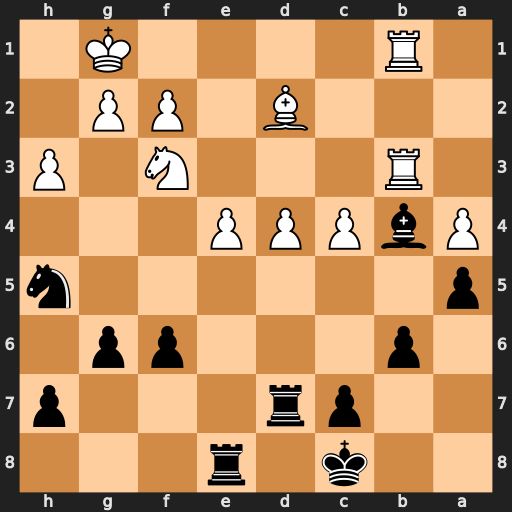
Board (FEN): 2k1r3/2pr3p/1p3pp1/p6n/PbPPP3/1R3N1P/3B1PP1/1R4K1
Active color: b
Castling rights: -
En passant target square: -
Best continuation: Bxd2 Nxd2 Rxd4